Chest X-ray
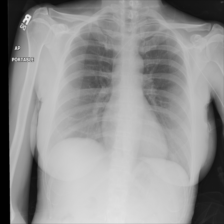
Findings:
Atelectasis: negative
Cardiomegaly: negative
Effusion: negative
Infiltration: negative
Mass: negative
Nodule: negative
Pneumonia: negative
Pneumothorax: negative
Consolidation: negative
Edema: negative
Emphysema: negative
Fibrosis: negative
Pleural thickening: negative
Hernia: negative